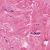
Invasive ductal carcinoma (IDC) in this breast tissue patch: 0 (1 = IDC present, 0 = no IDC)